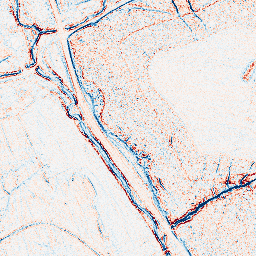
Category: edge_preserving
Decomposition family: bilateral
Decomposition parameters: d: 5
sigma_color: 50
sigma_space: 150
Upsampling method: quintic
Upsampling parameters: scale: 8
Upsampling scale: 8